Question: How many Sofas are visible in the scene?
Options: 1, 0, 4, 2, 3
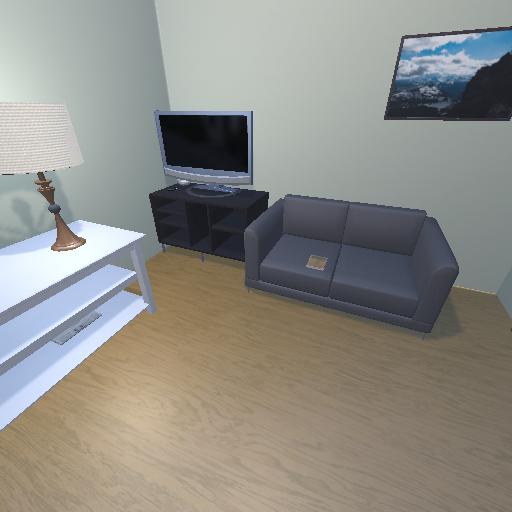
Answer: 1